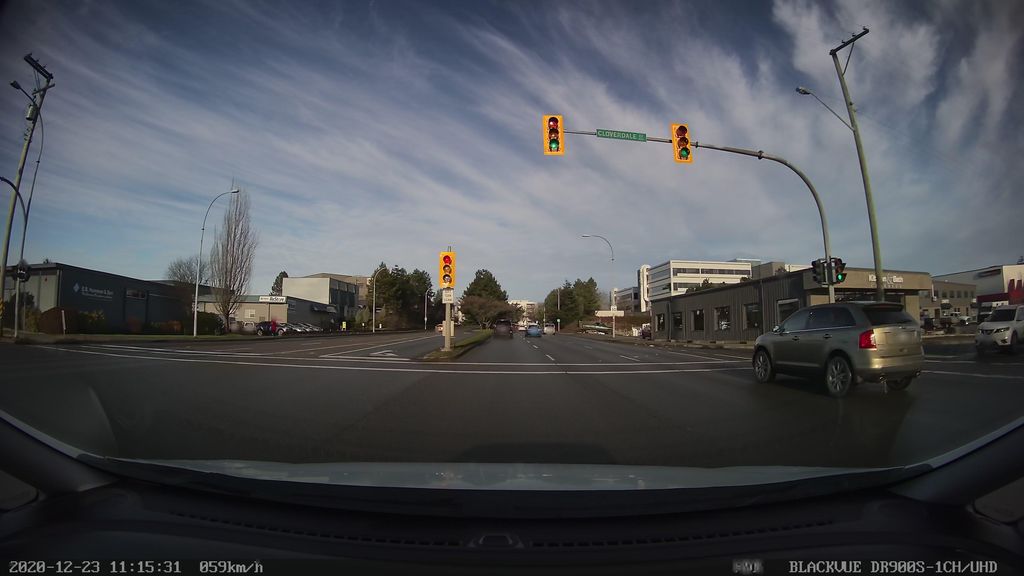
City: victoria